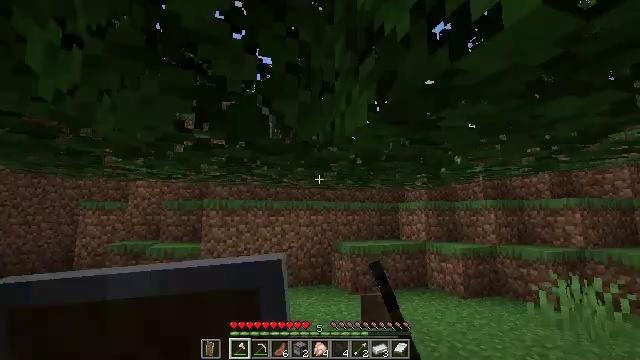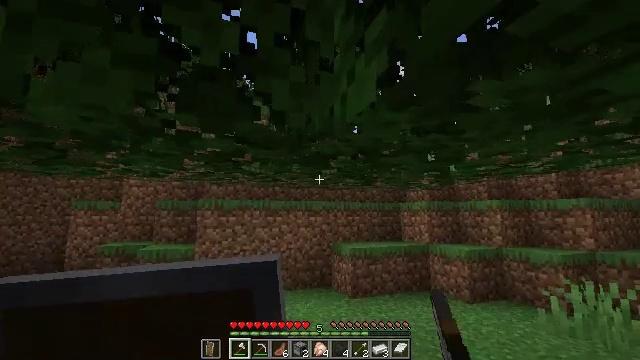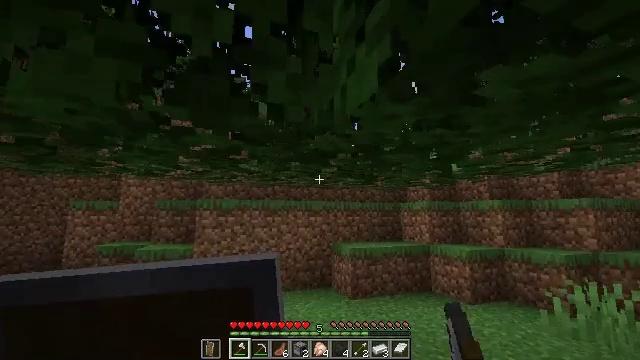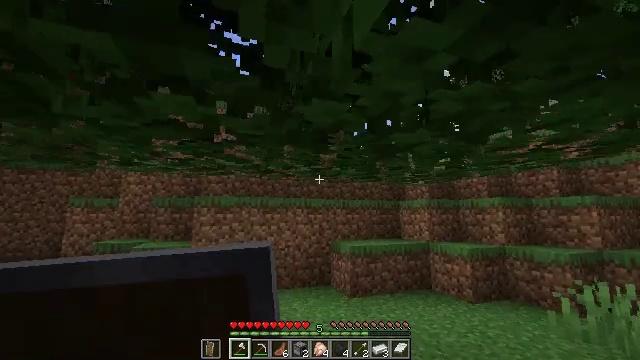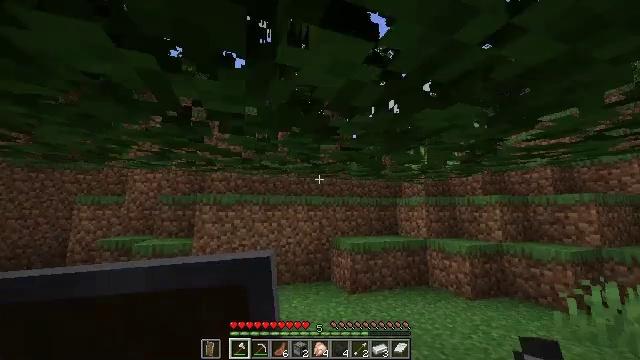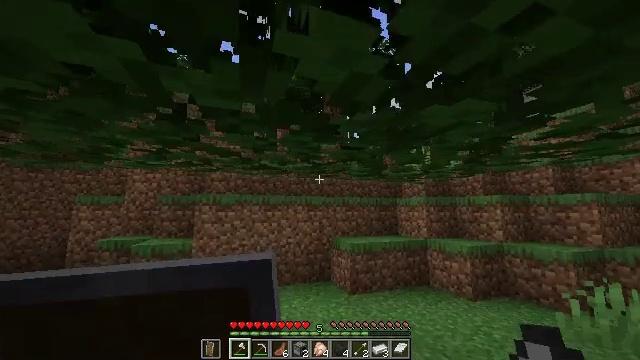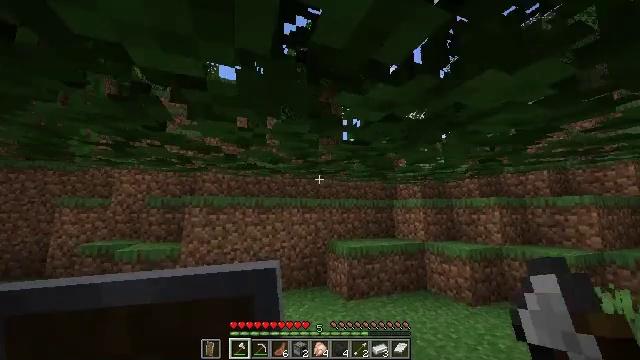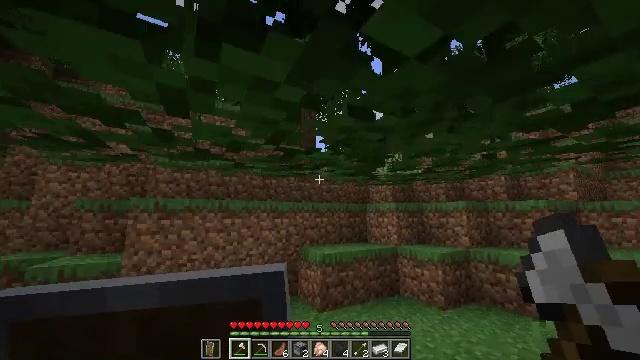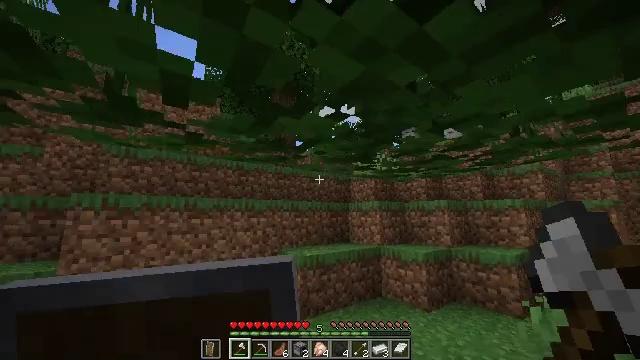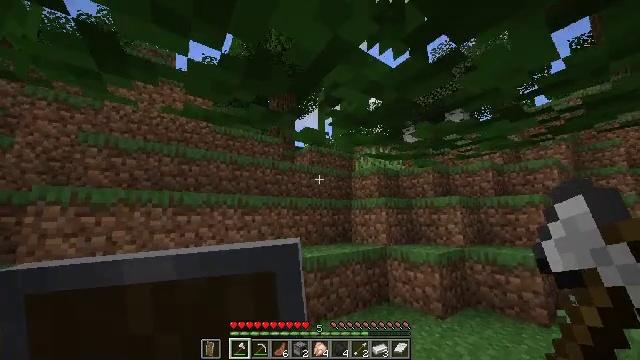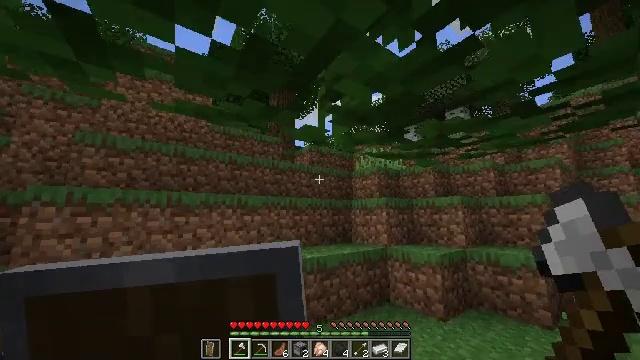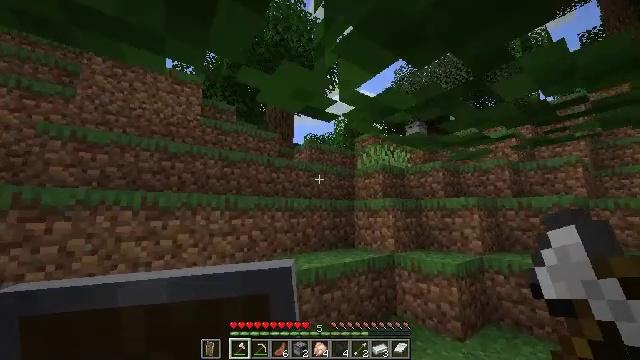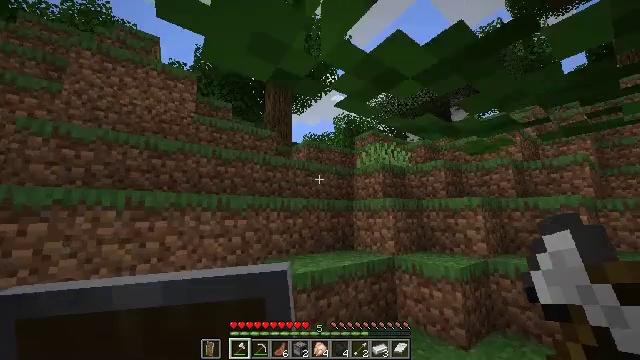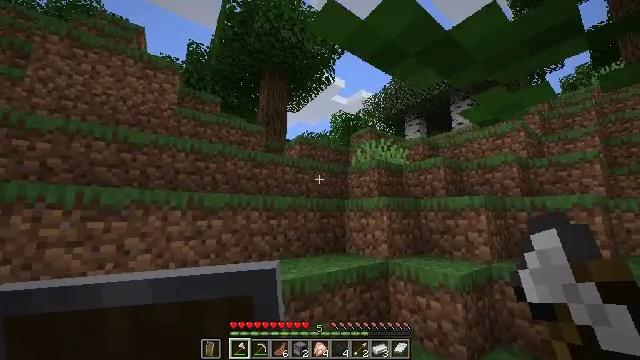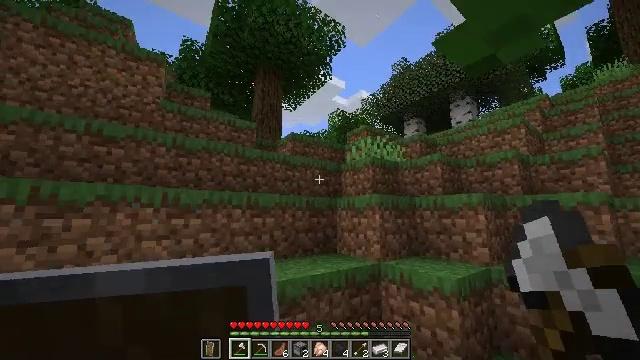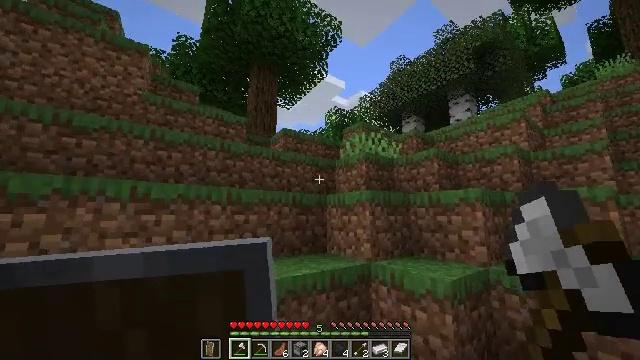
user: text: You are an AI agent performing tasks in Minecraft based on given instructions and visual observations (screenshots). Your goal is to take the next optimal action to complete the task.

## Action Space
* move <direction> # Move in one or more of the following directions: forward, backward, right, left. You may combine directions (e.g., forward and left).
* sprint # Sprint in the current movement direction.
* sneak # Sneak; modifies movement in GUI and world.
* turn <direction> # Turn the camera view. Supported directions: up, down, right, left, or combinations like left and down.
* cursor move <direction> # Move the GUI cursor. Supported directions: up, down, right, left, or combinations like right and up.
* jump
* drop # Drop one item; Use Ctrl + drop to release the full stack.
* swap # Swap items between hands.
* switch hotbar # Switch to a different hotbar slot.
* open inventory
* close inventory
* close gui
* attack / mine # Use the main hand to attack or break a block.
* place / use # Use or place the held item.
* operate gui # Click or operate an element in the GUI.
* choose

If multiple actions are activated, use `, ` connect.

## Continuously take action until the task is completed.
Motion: motion action
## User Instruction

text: Mine the sugar cane near rivers.
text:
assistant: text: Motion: move forward
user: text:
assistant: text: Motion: move forward, sprint
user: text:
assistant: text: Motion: move forward, sprint
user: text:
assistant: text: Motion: move forward, sprint
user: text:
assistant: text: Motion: move forward, sprint
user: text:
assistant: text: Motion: move forward, sprint, turn right
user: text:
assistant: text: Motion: move forward, sprint, turn right and up
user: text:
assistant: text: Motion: move forward, sprint, turn right
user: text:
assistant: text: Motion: move forward, sprint
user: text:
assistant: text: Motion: move forward, sprint
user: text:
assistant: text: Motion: move forward, sprint
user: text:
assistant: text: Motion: move forward and move right, sprint
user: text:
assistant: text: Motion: move forward and move right, sprint
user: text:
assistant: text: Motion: move forward and move right, sprint
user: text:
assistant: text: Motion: move forward and move right, sprint
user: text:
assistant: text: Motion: move forward, sprint
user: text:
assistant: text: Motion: move forward, sprint
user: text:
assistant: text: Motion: move forward, sprint
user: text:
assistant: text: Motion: move forward, sprint
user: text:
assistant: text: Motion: move forward, sprint, jump
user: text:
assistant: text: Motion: move forward, sprint, jump
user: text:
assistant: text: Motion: move forward, sprint, jump
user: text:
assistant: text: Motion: move forward, sprint, jump
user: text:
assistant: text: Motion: move forward, sprint, jump
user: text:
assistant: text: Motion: move forward, sprint, jump
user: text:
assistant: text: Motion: move forward, sprint, jump
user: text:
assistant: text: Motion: move forward, sprint, jump
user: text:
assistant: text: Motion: move forward, sprint, jump
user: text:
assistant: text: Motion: move forward, sprint, jump
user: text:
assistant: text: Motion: move forward, sprint, turn down, jump